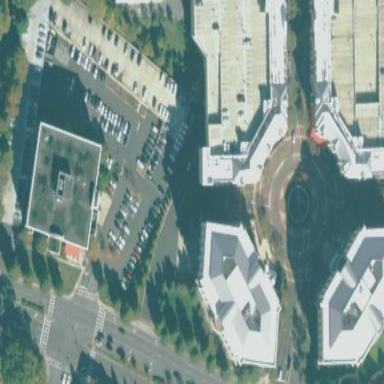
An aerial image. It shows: Multi-storey parking building.